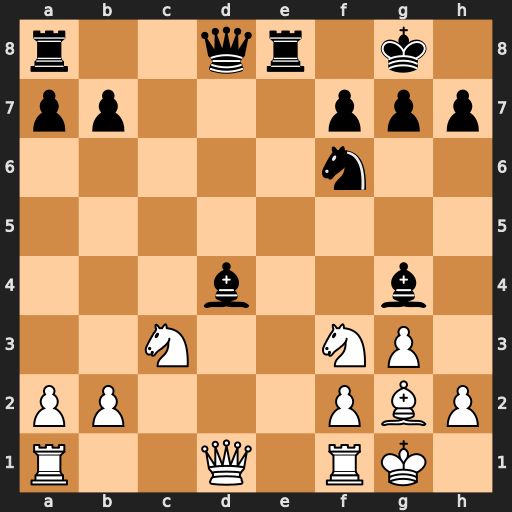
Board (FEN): r2qr1k1/pp3ppp/5n2/8/3b2b1/2N2NP1/PP3PBP/R2Q1RK1
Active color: w
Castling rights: -
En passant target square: -
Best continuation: Qxd4 Qxd4 Nxd4